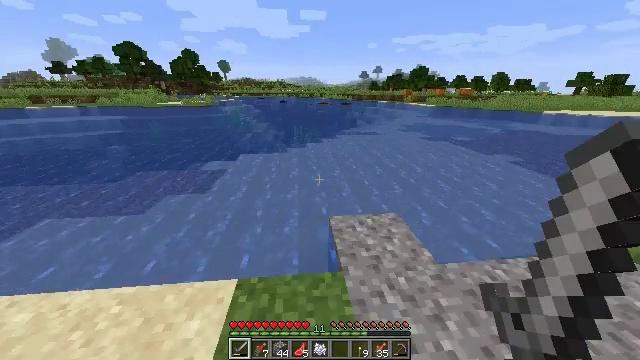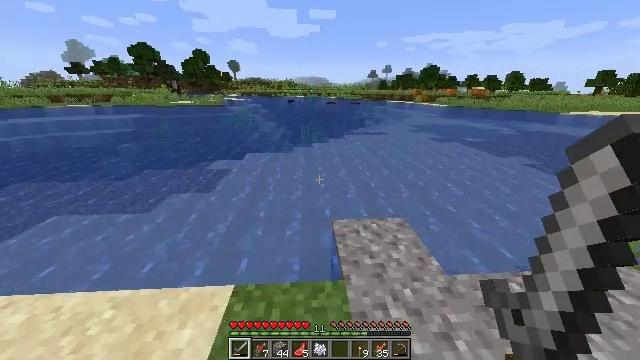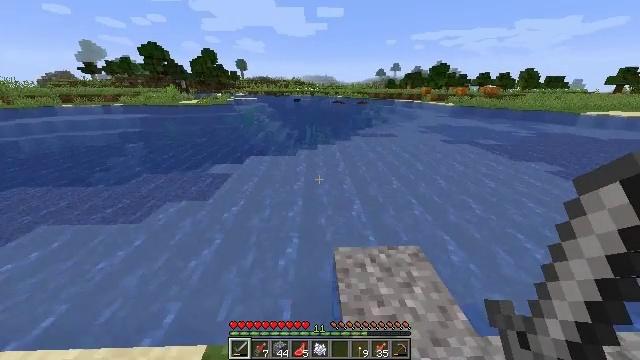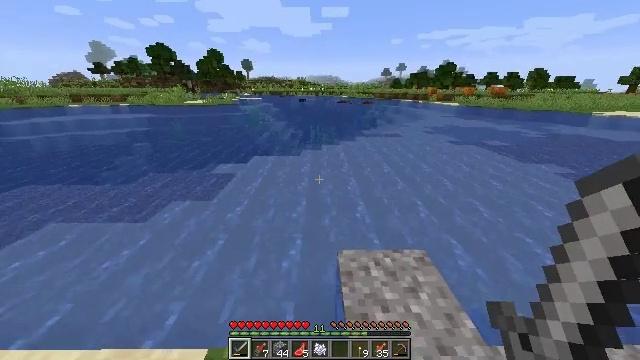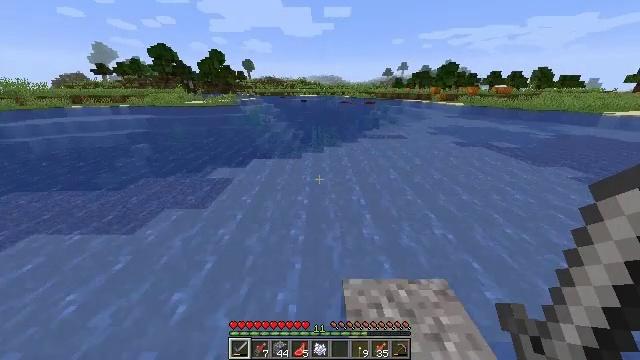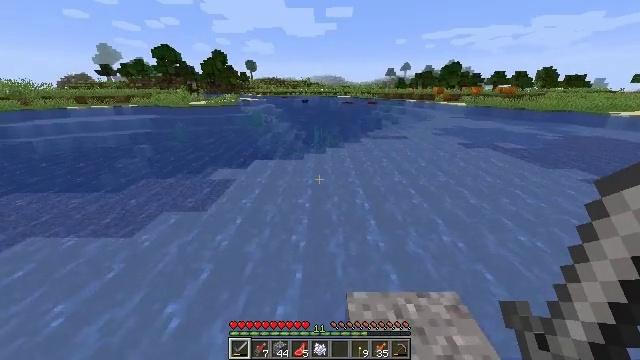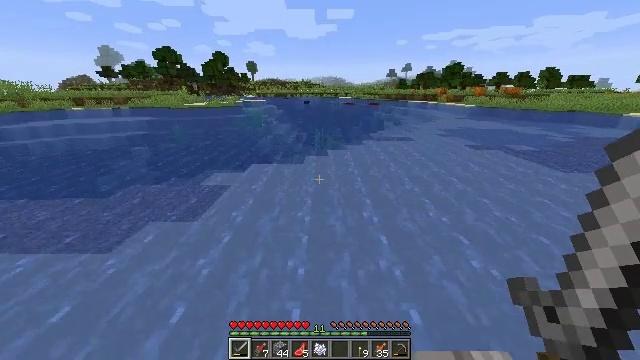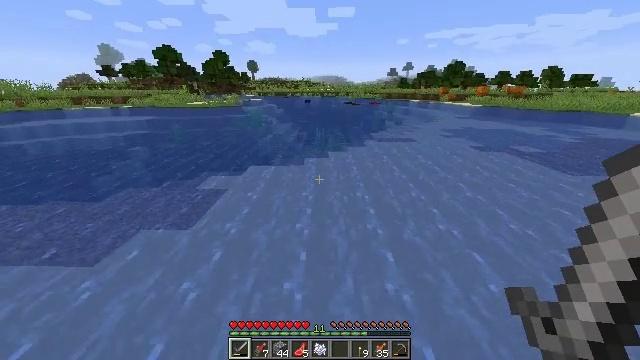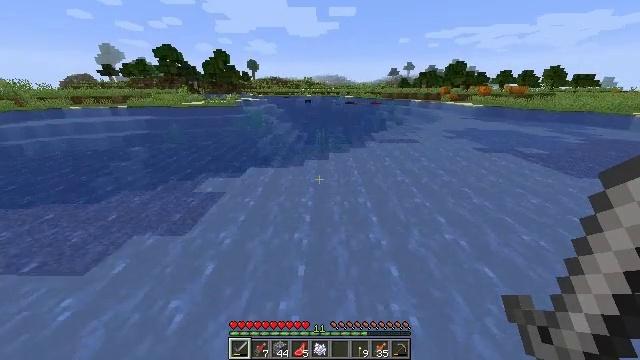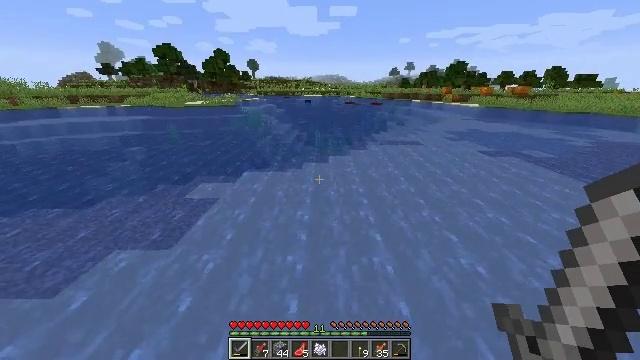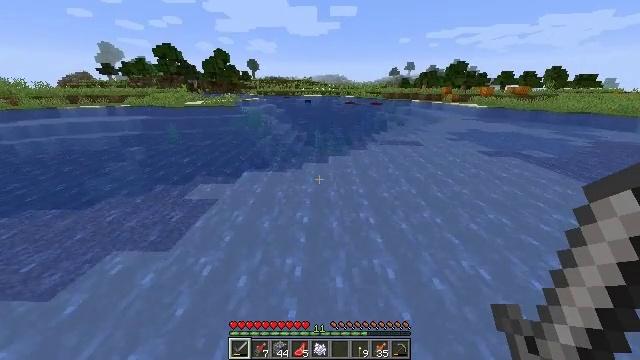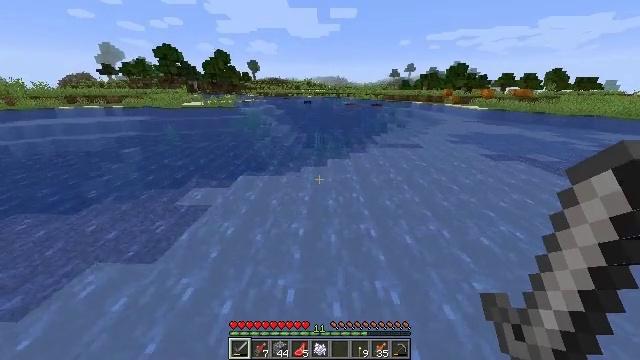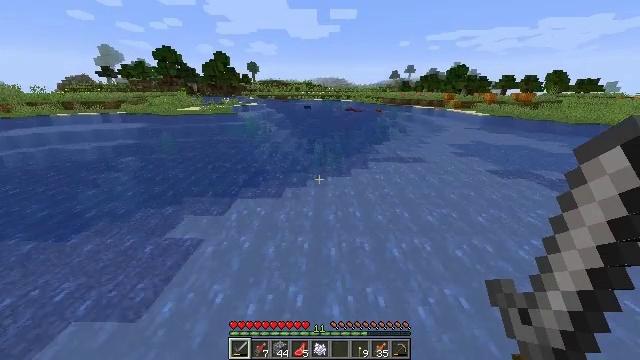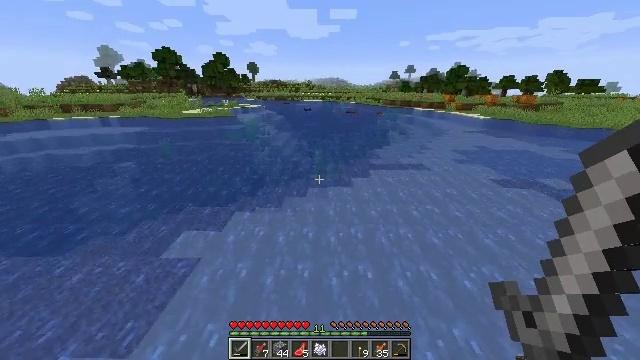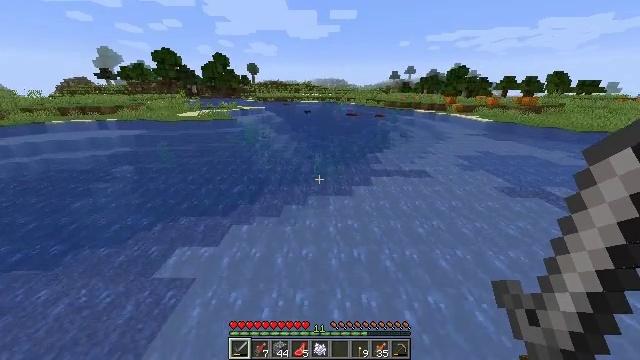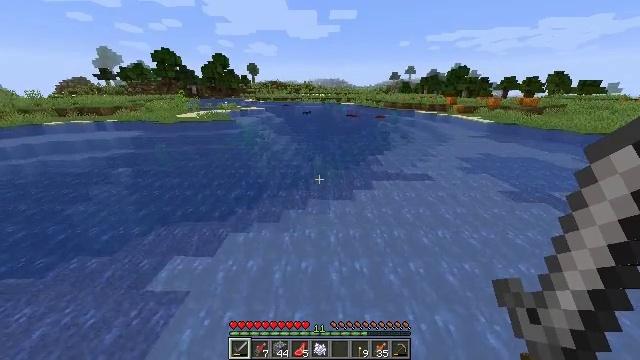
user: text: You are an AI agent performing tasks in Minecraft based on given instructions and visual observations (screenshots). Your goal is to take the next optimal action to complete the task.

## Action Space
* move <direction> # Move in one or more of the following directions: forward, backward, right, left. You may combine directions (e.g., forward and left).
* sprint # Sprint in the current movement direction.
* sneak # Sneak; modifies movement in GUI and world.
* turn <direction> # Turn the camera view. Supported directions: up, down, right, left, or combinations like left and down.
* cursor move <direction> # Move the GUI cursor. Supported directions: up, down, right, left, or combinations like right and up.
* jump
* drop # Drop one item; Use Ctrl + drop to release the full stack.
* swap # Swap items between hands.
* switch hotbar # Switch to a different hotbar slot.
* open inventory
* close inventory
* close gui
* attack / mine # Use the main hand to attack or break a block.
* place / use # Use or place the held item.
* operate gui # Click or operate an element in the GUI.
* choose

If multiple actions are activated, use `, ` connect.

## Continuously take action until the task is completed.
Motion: motion action
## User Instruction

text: Hunt a salmon.
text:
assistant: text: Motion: move forward, turn left
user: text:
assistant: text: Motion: move forward, turn left
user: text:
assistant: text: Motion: move forward, turn left
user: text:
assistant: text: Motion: move forward
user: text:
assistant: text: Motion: move forward
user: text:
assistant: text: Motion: move forward
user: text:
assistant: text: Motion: move forward
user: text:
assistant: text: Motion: move forward
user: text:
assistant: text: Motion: move forward
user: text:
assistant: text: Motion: move forward
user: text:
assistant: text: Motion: move forward, jump
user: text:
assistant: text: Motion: move forward, jump
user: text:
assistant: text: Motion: move forward, jump
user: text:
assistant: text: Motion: move forward, jump
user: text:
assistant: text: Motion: move forward, jump
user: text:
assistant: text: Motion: move forward, jump
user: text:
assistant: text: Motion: move forward, jump
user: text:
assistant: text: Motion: move forward, jump
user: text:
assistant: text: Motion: move forward, turn right, jump
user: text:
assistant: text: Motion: move forward, turn right, jump
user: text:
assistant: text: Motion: move forward, turn right, jump
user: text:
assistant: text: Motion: move forward, turn right, jump
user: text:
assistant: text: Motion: move forward, jump
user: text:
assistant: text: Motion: move forward, jump
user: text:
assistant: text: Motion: move forward, jump
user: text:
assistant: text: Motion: move forward, jump
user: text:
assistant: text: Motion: move forward, jump
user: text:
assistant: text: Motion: move forward, jump
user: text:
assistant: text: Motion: move forward, jump
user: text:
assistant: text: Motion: move forward, jump